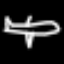
Label: airplane